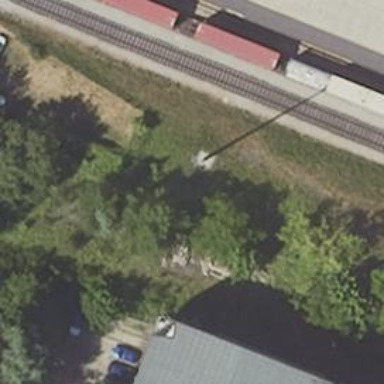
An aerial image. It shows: Abandoned railway yard is depicted.